Field crop: maize
Growth stage: 1
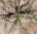
Species: salsola